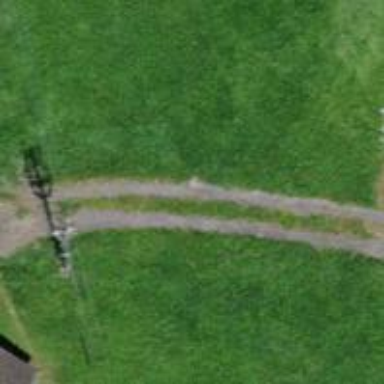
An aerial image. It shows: Track with grade3 tracktype.